Question: So I have the following MWE, a horizontal line expresses the mean of a particular day and the points are measurements of emotion.
I'd like to draw a line instead of points within a day between the points, but the line must have breaks between days. I can't seem to figure out how to do this.
I tried the example on <URL>, but that does not seem to work for my data.
A friend of mine managed to do this for the horizontal lines (they have spaces between days), but I can't seem to change my code to let it work for my measurements within days.
MWE:
'''
beeps.MWE <- c(91.188697, 87.846194, 93.166418, 96.249094, 95.495146, 99.362597, 94.373646,
81.995712, 87.626009, 91.880172, 93.112647, 99.349234, 87.073372, 85.161982, 88.119728,
89.738318, 68.891181, 62.504569, 75.131526, 56.035989, 66.035109, 56.012537)
day.MWE <- rep(c(91.35869, 63.17620), each = 11)
loc.MWE <- c(8, 15)
plot(day.MWE, type = "n", pch = 15, cex = 1.5, ylim = c(40, 110), bty = "n",
ylab = "score on PA/NA", xlab = "days of person i", axes = FALSE)
dayUn <- unique(day.MWE)
for (i in seq_along(dayUn))
{
points(which(day.MWE==dayUn[i]),day.MWE[day.MWE==dayUn[i]], type = 'l', lwd = "2")
}
points(1:length(beeps.MWE), beeps.MWE, type = "p")
lines(1:length(beeps.MWE), rep(mean(day.MWE), 22), lwd = "2", lty = 2)
axis(1, at = c(1, 20), labels = c("day 1", "day 2"))
axis(2, las = 1)
'''
This is the output of the above code:

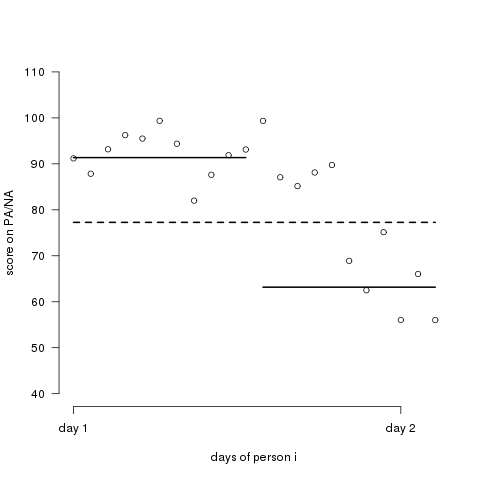
Answer: You're nearly there with the code provided. Just add a line to the loop to draw the lines between the points:
'''
for (i in seq_along(dayUn)){
# draw horizontal lines to show the mean per day
points(which(day.MWE==dayUn[i]),day.MWE[day.MWE==dayUn[i]], type = 'l', lwd = "2")
# draw a line that connects points within a day
points(which(day.MWE==dayUn[i]),beeps.MWE[day.MWE==dayUn[i]], lwd = "2", type='l')
}
'''
Also note that 'points(x,y,type='l')' is the same as 'lines(x,y)'. Makes more sense ;)